Question: I use CMS Webflow (CMS Feature of a website builder) to build HTML elements that repeat themselves. Webflow duplicates these automatically. Unfortunately, it also duplicates the IDs of the element itself and all nested elements, making them non-unique. For various reasons, I have to use this feature.
Now I use an embedded script to overwrite the ID of a particular nested HTML Element (Heading) with the innerText of another (also Heading). Both elements sit inside the mentioned element that is automatically being duplicated.
The second headings text (the reference heading whose text I want to grab) is automatically filled by the CMS feature and therefore unique.
But when I log the new Id of the first heading to the console (which was overwritten with the innerText of the second heading) it's just empty. In the following code I've added comments (// alternatively:) with alternative code lines, which make the code work, but not as desired.
'''
<script>
$(document).ready(function(event) {
let elementToBeChanged = $(event.target).next("#changeMyId");
let elementWithReferenceText = $(event.target).parent().next("#useMeToChangeId");
// alternatively: let elementWithReferenceText = $(this).find("#useMeToChangeId");
let newId = elementWithReferenceText.text();
// alternatively: let newId = Math.floor(Math.random()*6) // to verify that generating a unique ID each time the element gets duplicated is possible (it is)
console.log(newId) // to compare with console.log(elementToBeChanged.id) if ID was changed correctly
elementToBeChanged.id = newId;
console.log(elementToBeChanged.id); // to check if ID was changed
});
</script>
'''
I think the problem with the code is that does not select the correct second heading.
Oddly with this jQuery selector it works:
'''
let elementWithReferenceText = $(this).find("#useMeToChangeId");
'''
But obviously always overwrites the ID with the same value every time since it's not a relative path.
Unfortunately, the relative path does not work, the console.log(newId) logs just empty to the console (I assume this line is the problem):
'''
let elementWithReferenceText = $(event.target).parent().next("#useMeToChangeId");
'''
I used the following to verify that generating a unique ID each time the element gets duplicated is possible (it is)
'''
let newId = Math.floor(Math.random()*6)
'''

What am I doing wrong?
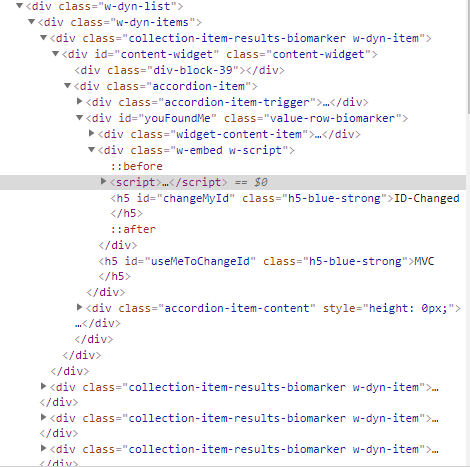
Answer: I would suggest you query for all elements with the ID and change them as desired. Your script tag would have to be after all the elements that have been duplicated
'''
Array.from(document.querySelectorAll("#duplicate"))
.forEach((el, index) => {
if (index > 0) {
el.id = el.id + "-" + index;
}
});
Array.from(document.querySelectorAll("p"))
.forEach((el, i) => {
console.log('Element index ${i}, id: ${el.id}')
});
'''
'''
<p id="duplicate">
</p>
<p id="duplicate">
</p>
<p id="duplicate">
</p>
'''